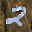
Label: 2